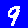
Digit: 9